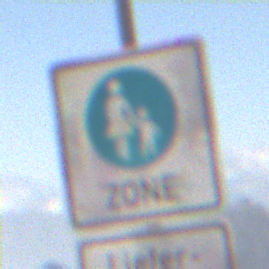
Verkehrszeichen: BeginnFussgaengerzone
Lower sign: BesondereFahrzeugeUndTransportgueter5
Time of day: Midday
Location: Outdoor (Nature)
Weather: Clear
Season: NotSpecified
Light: Natural